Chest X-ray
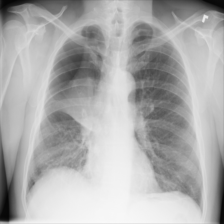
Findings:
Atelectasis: negative
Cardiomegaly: negative
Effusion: negative
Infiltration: negative
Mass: negative
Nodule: negative
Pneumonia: negative
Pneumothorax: positive
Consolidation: negative
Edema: negative
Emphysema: negative
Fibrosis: negative
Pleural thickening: negative
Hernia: negative